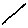
Label: line